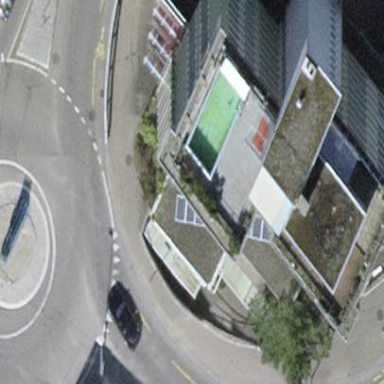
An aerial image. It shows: Retail building with flat roof shape.